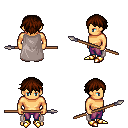
a pixel art fantasy rpg character, male body template, human, tanned skin, gray cape, magenta pants, brown short bangs hairstyle, gold boots, spear, four views (front, back, left, right), 2x2 character sprite sheet, small pixel art, hard edges, no anti-aliasing